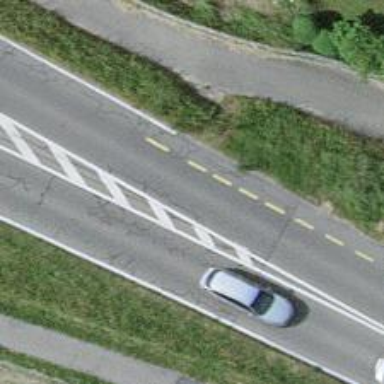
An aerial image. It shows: Secondary road with asphalt surface and separate sidewalk.